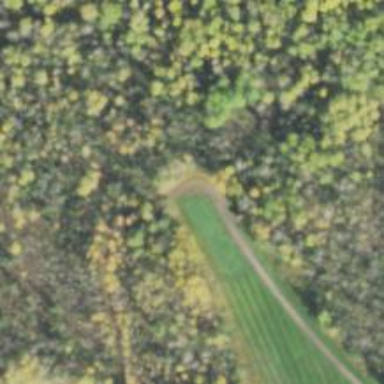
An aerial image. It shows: Path for both road and golf.